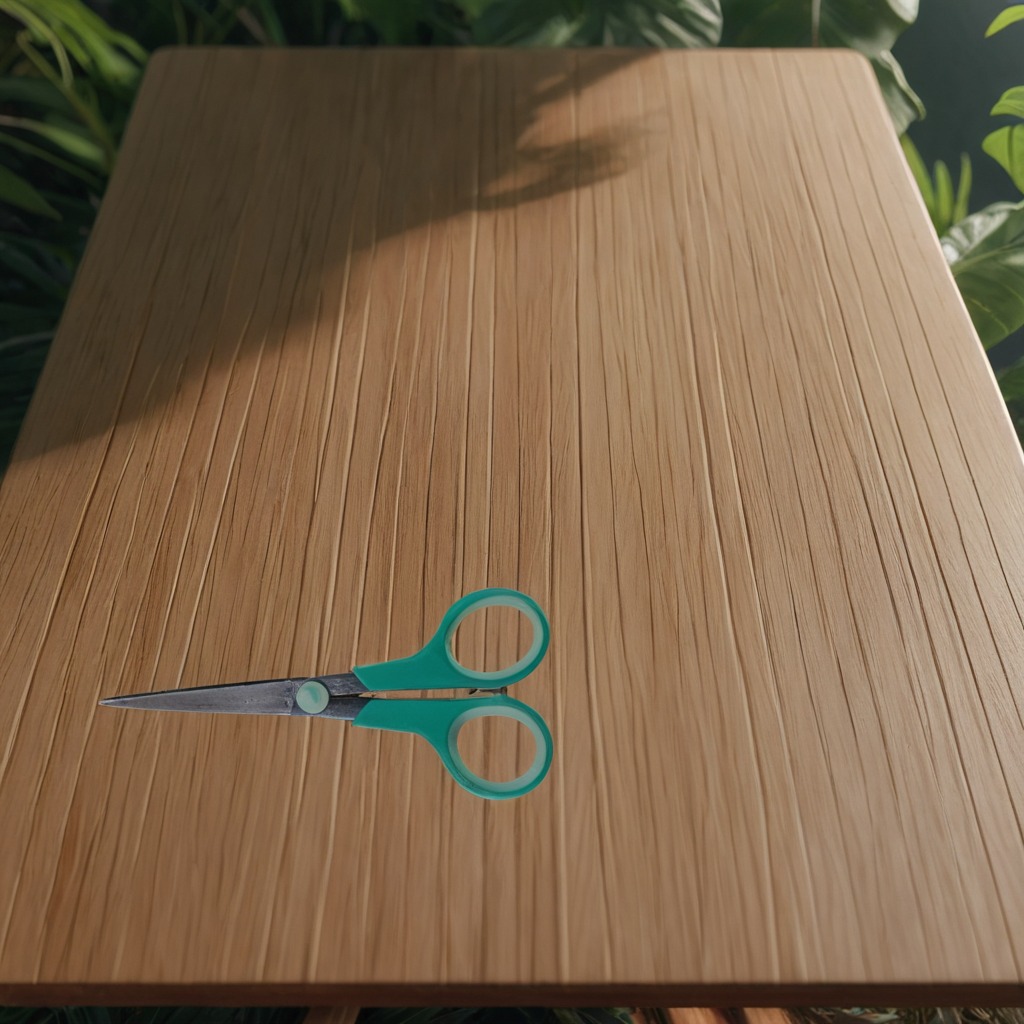
A scissor is lying on the wooden table.